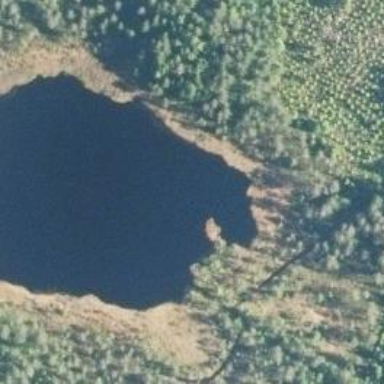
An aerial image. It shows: Serene lake.